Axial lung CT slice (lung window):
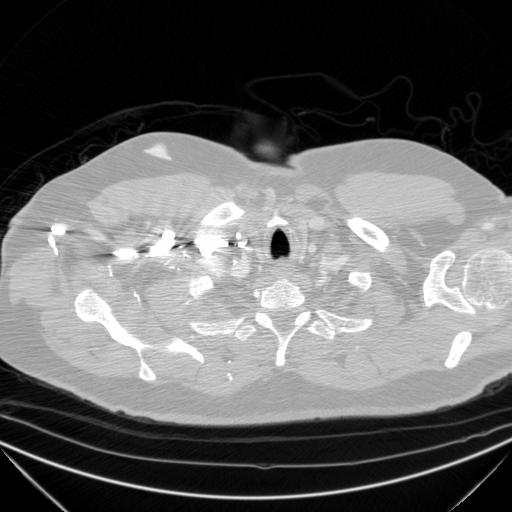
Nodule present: no